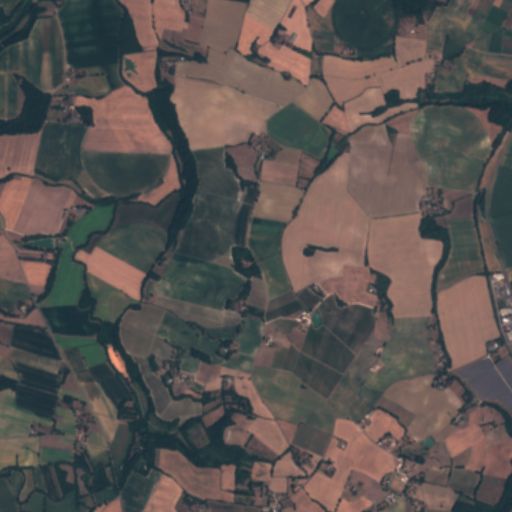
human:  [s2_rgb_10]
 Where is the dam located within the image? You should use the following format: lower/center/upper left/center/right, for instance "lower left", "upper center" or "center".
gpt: The dam is located in the center left of the image.
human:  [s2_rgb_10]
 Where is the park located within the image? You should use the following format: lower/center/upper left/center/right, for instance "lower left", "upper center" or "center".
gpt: The park is located in the upper right of the image.
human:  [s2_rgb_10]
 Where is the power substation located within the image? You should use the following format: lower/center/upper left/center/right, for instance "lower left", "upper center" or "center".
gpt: The power substation is located in the center right of the image.
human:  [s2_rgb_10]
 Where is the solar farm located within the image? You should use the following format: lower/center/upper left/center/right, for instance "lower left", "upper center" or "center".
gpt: The solar farm is located in the lower right of the image.
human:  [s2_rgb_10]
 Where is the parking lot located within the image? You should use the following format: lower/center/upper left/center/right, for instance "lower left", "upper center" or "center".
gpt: There is no parking lot in the image.